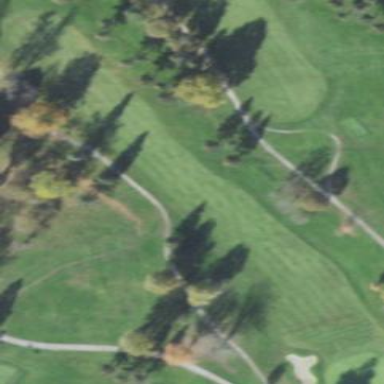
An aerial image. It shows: Golf fairway surrounded by grass.